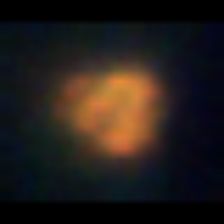
Taxon: NanoPlankton
Group: Other